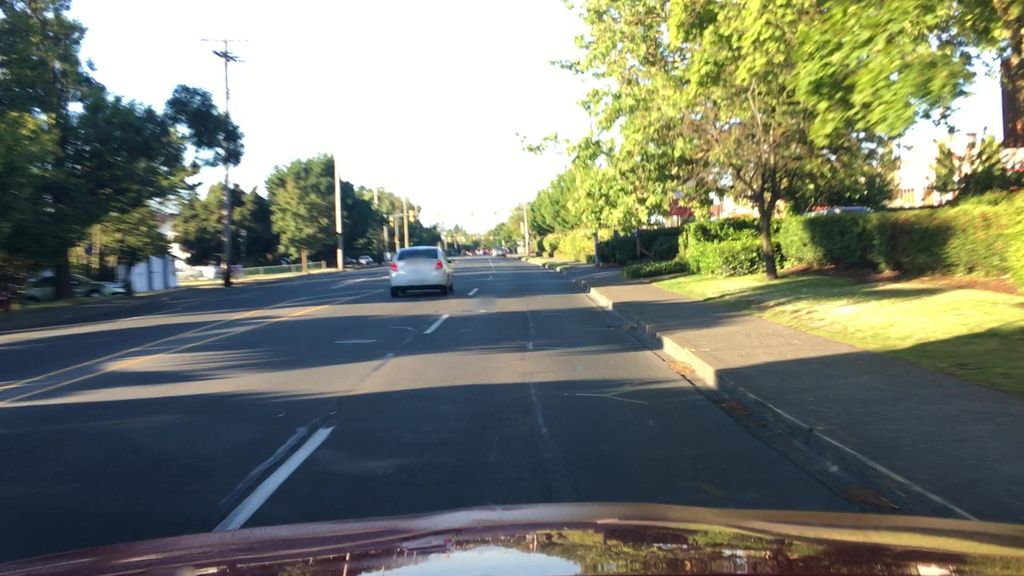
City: victoria